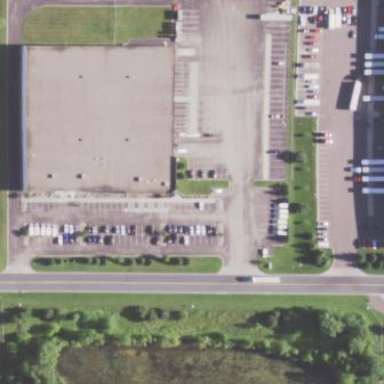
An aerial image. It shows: Industrial building.